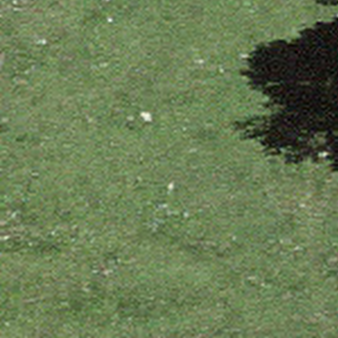
Label: other